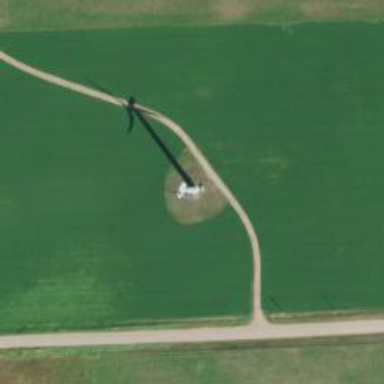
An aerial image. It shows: Horizontal axis wind turbine generating power from wind energy.